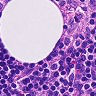
Metastatic tissue present: no